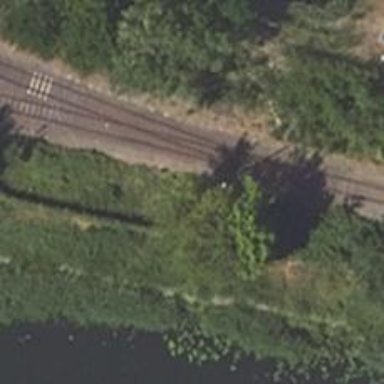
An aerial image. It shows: Railway switch.